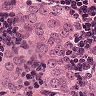
Metastatic tissue present: yes